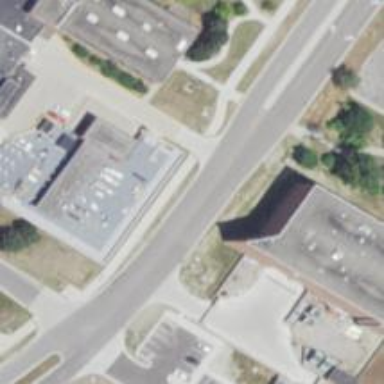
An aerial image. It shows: Footway crossing.